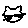
Label: cat